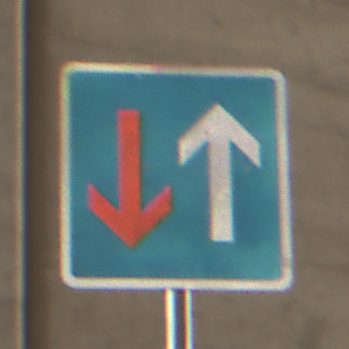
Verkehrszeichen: VorrangVorGegenverkehr
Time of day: Midday
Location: Roofed (Tunnel)
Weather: NotSpecified
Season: NotSpecified
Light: Natural